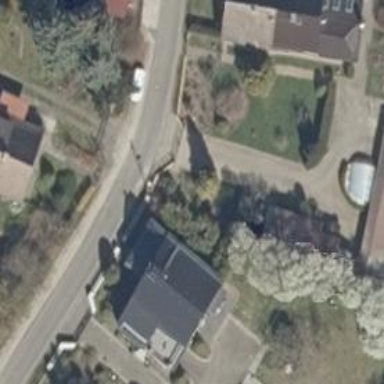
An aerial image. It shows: Asphalt road in residential area.